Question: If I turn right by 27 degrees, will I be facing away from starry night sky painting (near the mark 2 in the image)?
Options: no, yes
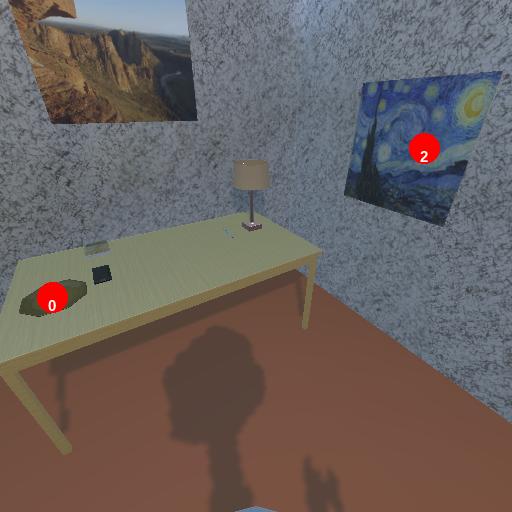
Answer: no